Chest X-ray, PA view. Patient: 61 years old, sex M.
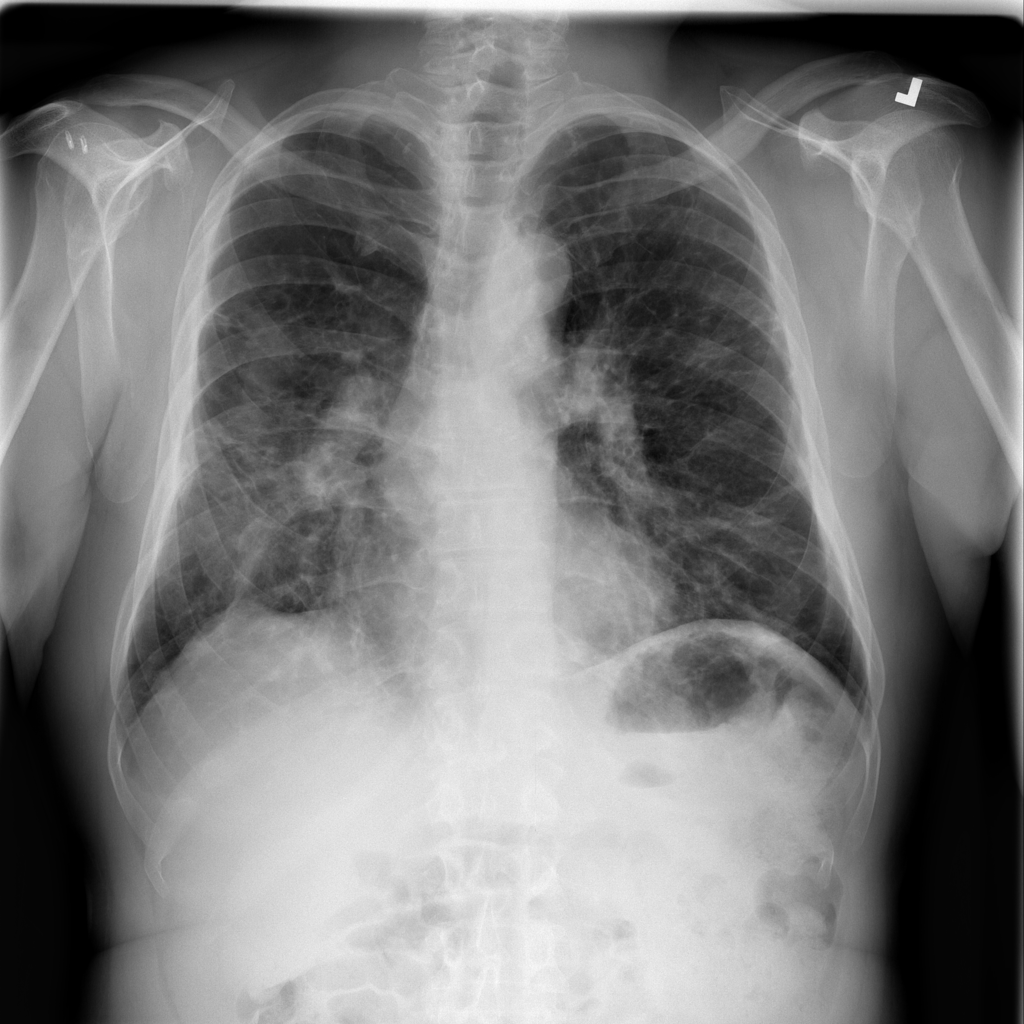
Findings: Fibrosis